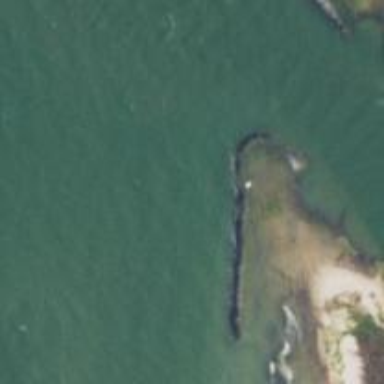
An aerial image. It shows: Breakwater structure.